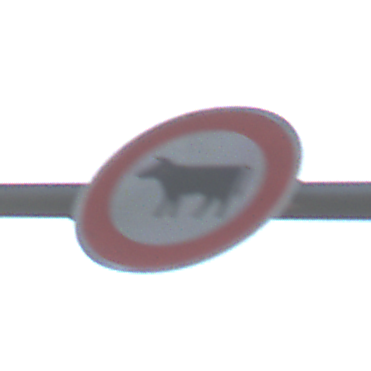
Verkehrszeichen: VerbotViehtrieb
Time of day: MorningAfternoon
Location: Outdoor (Nature)
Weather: PartlyCloudy
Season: NotSpecified
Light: Natural